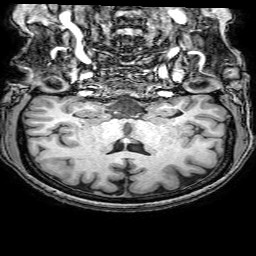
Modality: T1w
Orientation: sagittal
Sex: female
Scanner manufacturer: philips
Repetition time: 0.008142 s
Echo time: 0.00375 s